RGB frame:
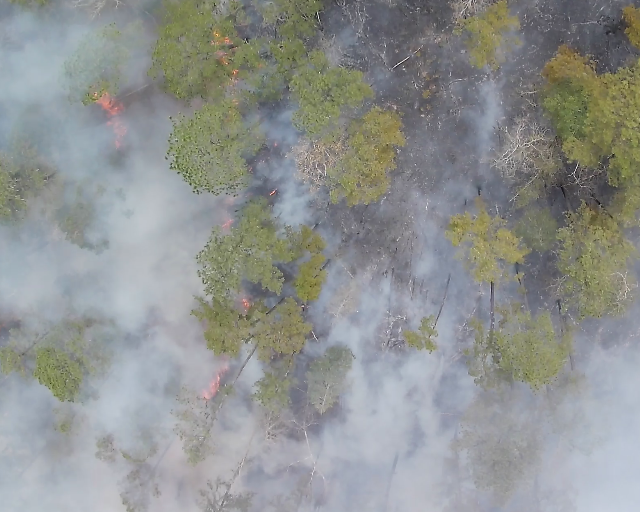
Thermal frame:
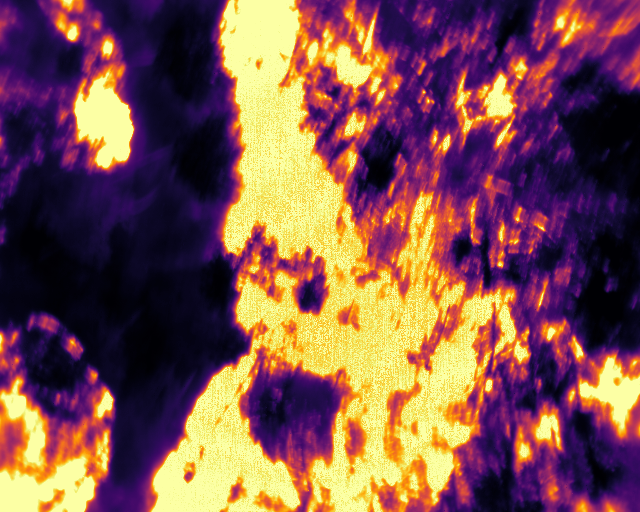
Captured: 2026-02-26 03:09:56
Pixels at or above 80 °C: 174851 (fraction of frame: 0.5336)